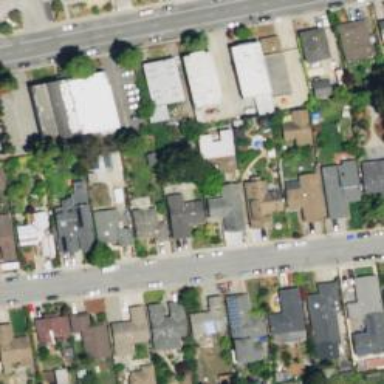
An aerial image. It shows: Sidewalk.